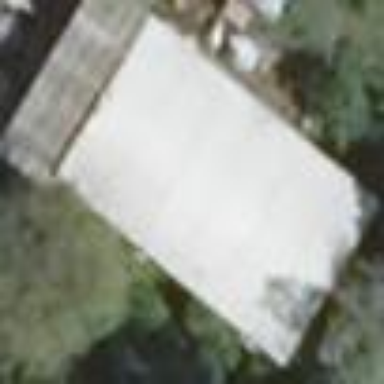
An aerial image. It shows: Building with flat beige roof.